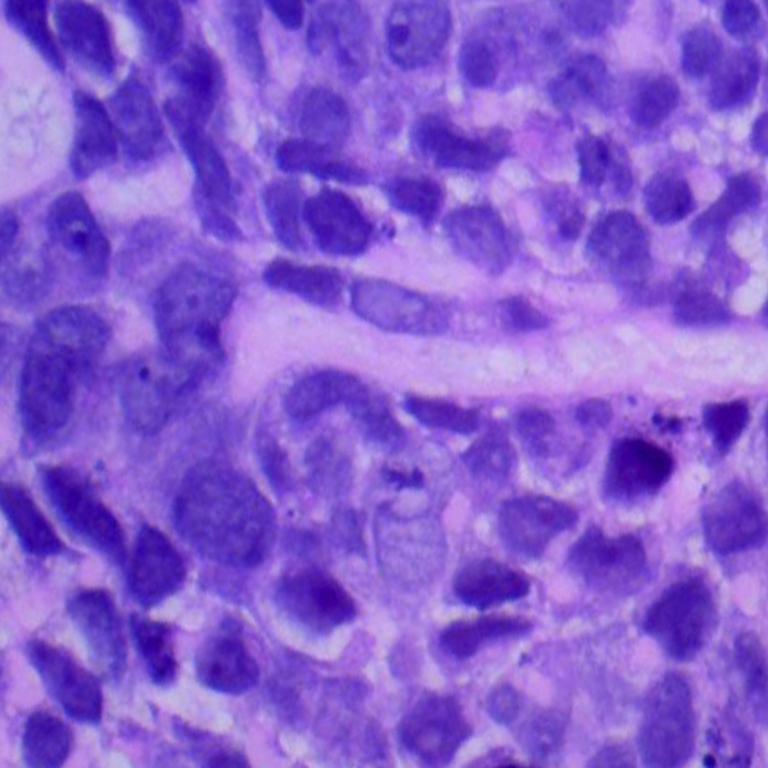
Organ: lung
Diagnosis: squamous carcinomas